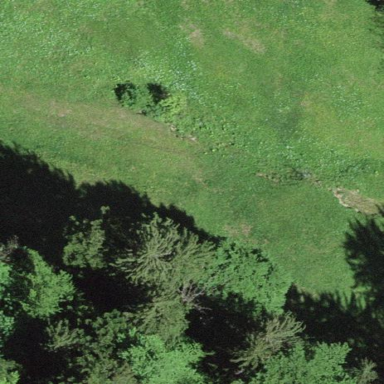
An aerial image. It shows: Open area covered with grass.